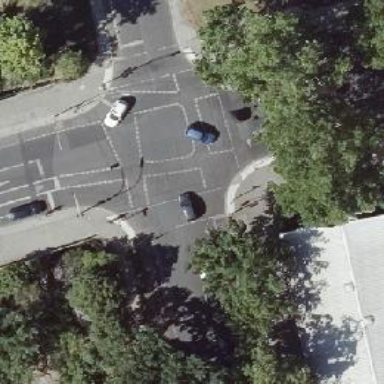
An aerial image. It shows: Secondary road with asphalt surface. There is separate sidewalk and dedicated cycle lane on the left.